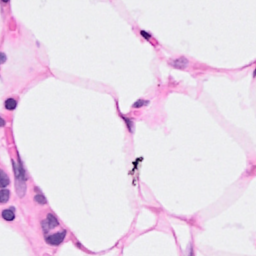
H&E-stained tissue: Breast